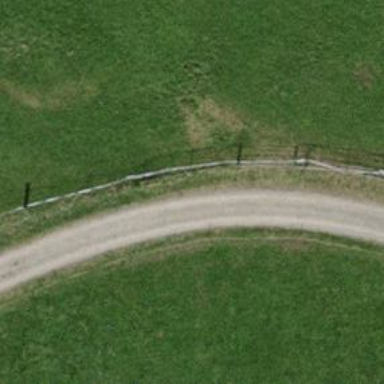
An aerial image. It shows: Compacted grade3 track.